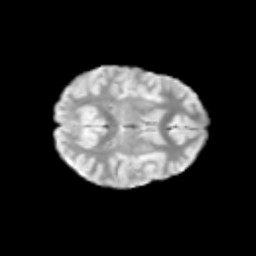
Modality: T2w
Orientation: axial
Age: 11
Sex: female
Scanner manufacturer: siemens
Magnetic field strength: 3 T
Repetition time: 3.8 s
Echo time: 0.07 s